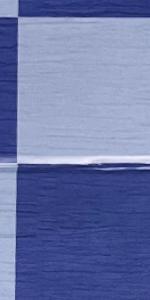
Label: Empty